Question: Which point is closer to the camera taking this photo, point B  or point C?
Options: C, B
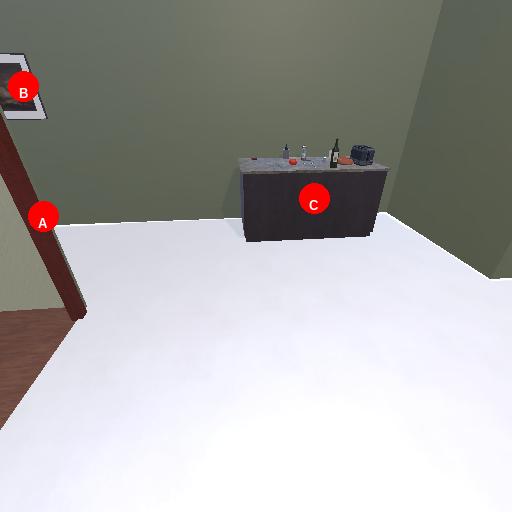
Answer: C